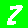
Digit: 2